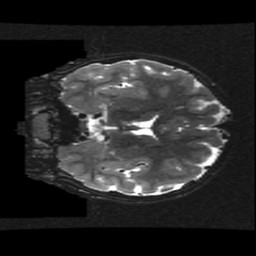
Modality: T2w
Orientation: coronal
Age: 10
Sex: female
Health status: ill
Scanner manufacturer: ge
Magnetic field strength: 3 T
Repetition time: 7.5 s
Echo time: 0.1015 s